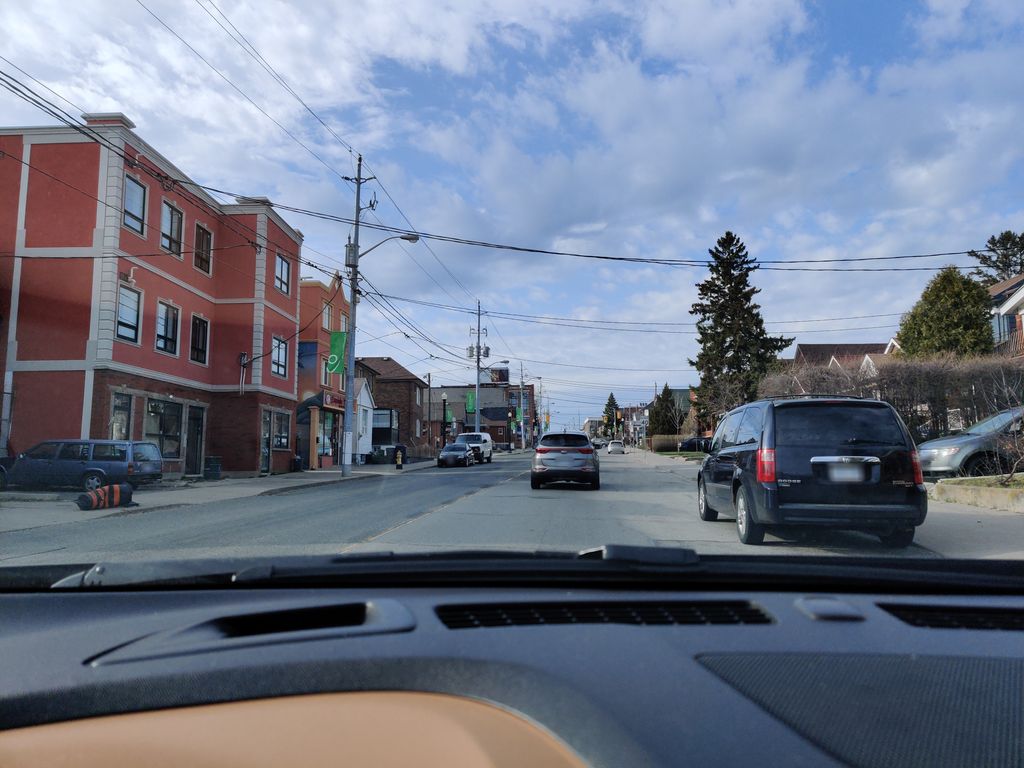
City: toronto